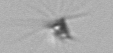
Label: Calciopappus